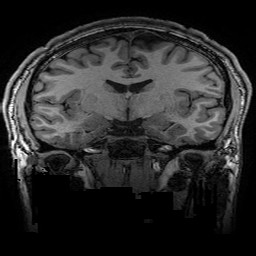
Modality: T1w
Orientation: sagittal
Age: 23
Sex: male
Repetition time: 0.0077 s
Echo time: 0.0034 s